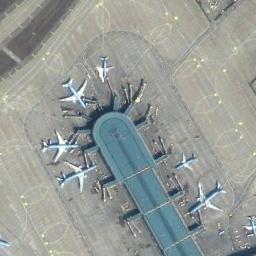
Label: airplane